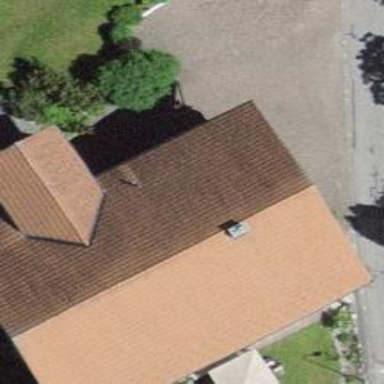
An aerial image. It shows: Residential building.